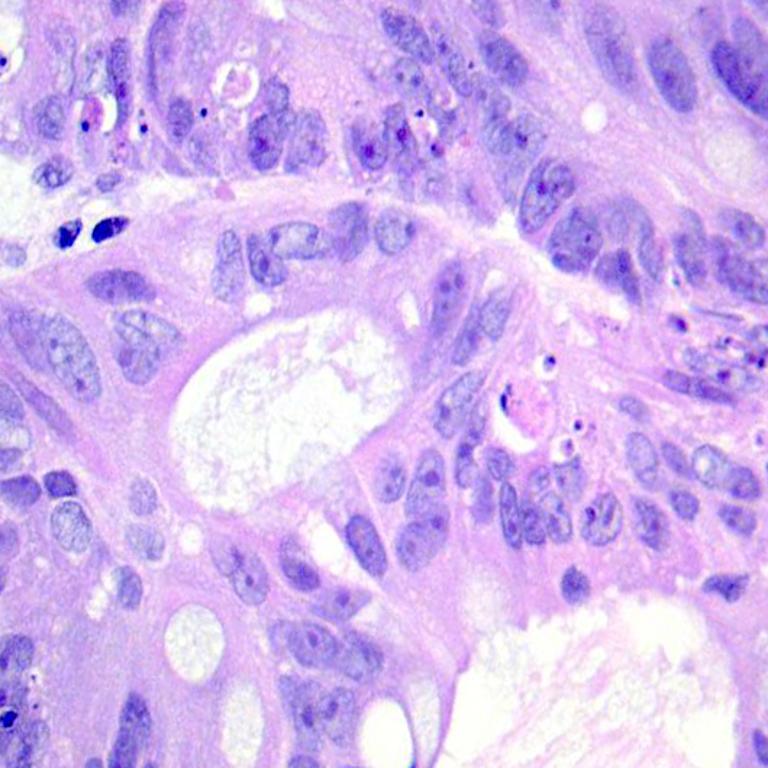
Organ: colon
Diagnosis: adenocarcinomas